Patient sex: M
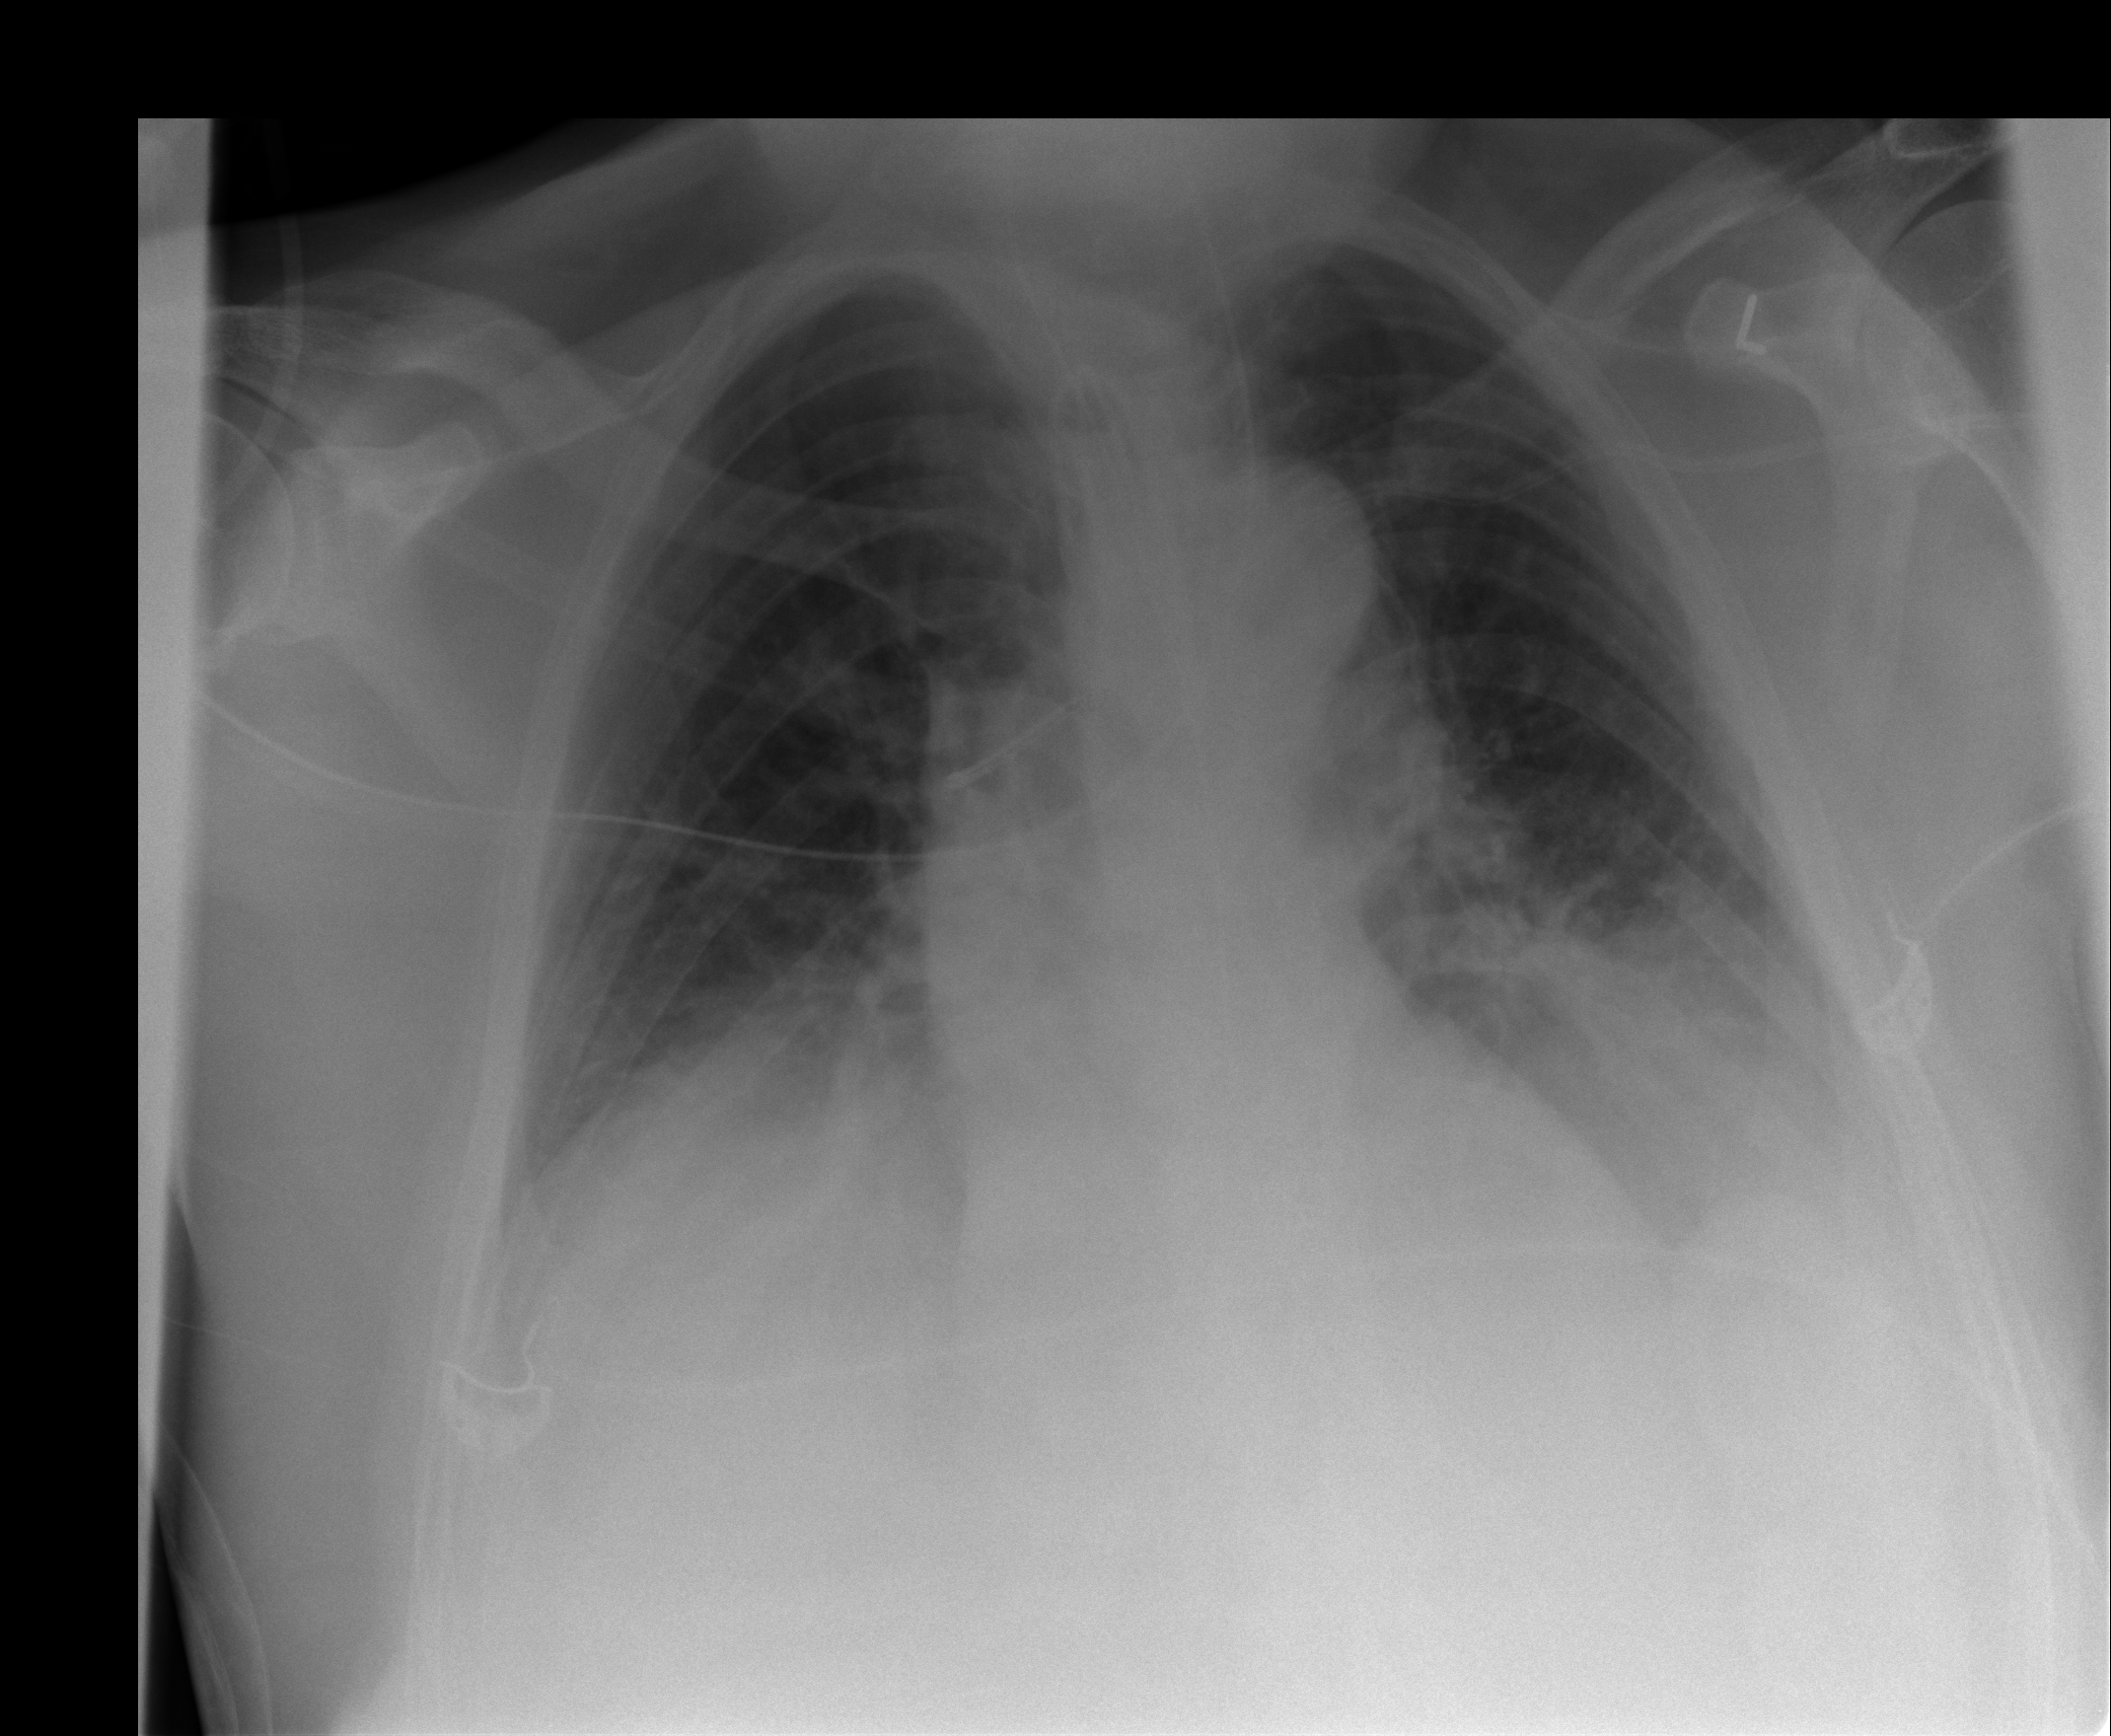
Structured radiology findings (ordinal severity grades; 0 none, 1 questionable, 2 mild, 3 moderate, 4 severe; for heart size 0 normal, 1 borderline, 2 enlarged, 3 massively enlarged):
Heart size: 0
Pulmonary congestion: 1
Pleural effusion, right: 0
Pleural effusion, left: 2
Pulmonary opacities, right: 0
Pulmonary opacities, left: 0
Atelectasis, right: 2
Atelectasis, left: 2